Field crop: maize
Growth stage: 2
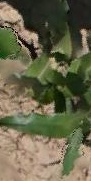
Species: maize